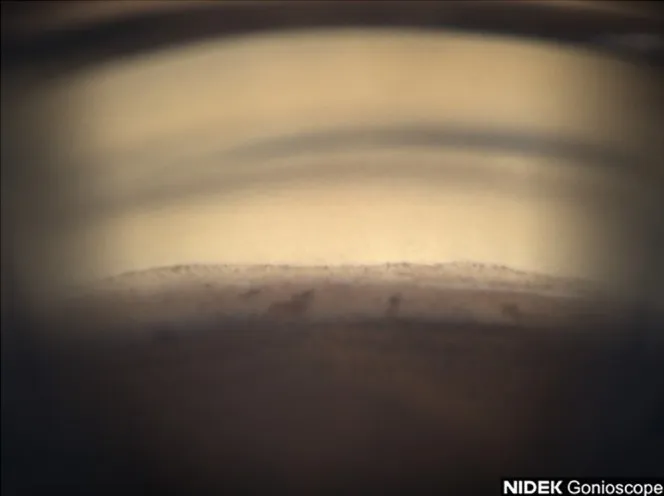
Case 1: Inferior angle (inverted by mirror).
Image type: ophthalmic_imaging (gonioscopy)